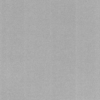
Label: dusty